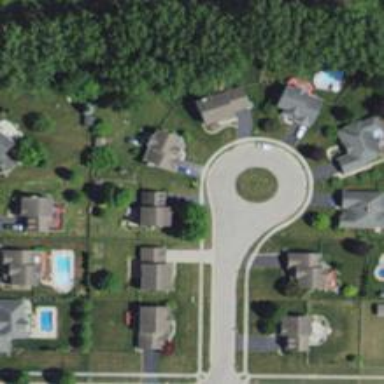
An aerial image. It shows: Turning loop on the road.